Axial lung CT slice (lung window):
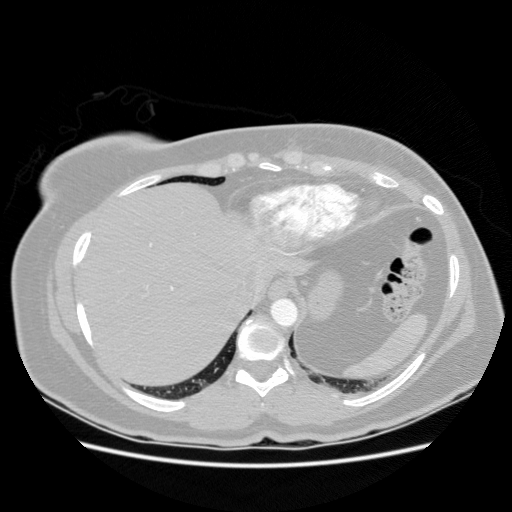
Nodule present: no